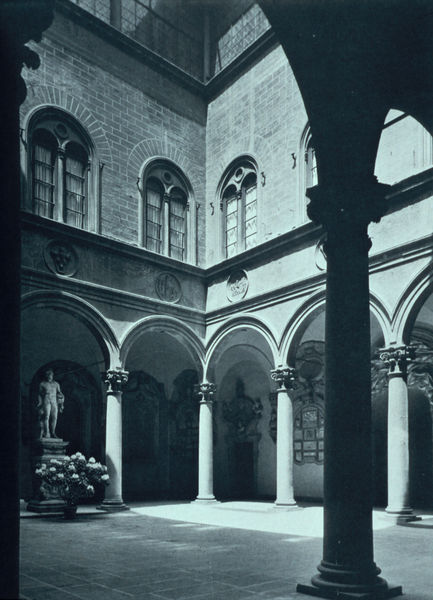
Titel: Palazzo Medici-Riccardi (Innenhof)
Künstler: Michelozzo di Bartolommeo
Standort: Firenze
Institution: Palazzo Medici-Riccardi
Schlagwörter: dunkel, mann, schatten, weiß, blume, blumen, fenster, grau, licht, nacht, schwarz, säule, säulen, gebäude, haus, rosen, architektur, sockel, stein, strauch, busch, sonne, figur, pflanze, renaissance, schön, brunnen, rund, skulptur, statue, vase, kübel, relief, topf, bogen, fassade, italien, pflaster, mauer, ziegel, hof, rundbogen, plastik, blumenstrauss, galerie, foto, fotografie, bögen, eingang, gang, nische, innenhof, loggia, medaillon, bayern, münchen, palast, laufgang, rundfenster, linear, schwarzweiss, arkaden, kapitelle, rom, kapitell, photo, verziert, fries, wappen, sims, gesims, gotisch, rundbögen, florenz, geschoss, medici, atrium, okulus, medaillons, okkuli, traumhaft, schwartzweiss, innnenhof, renaissancepalast